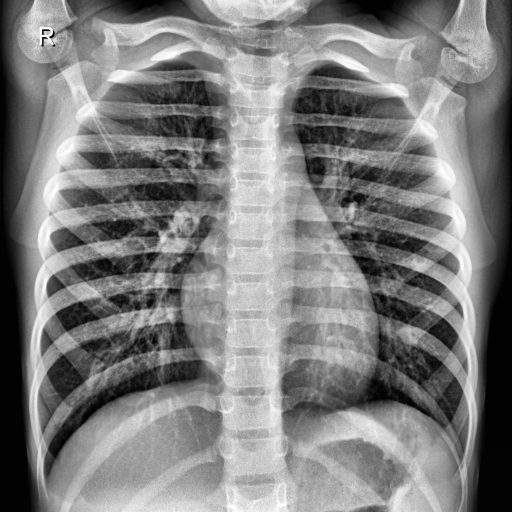
Finding: NORMAL